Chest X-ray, PA view. Patient: 24 years old, sex F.
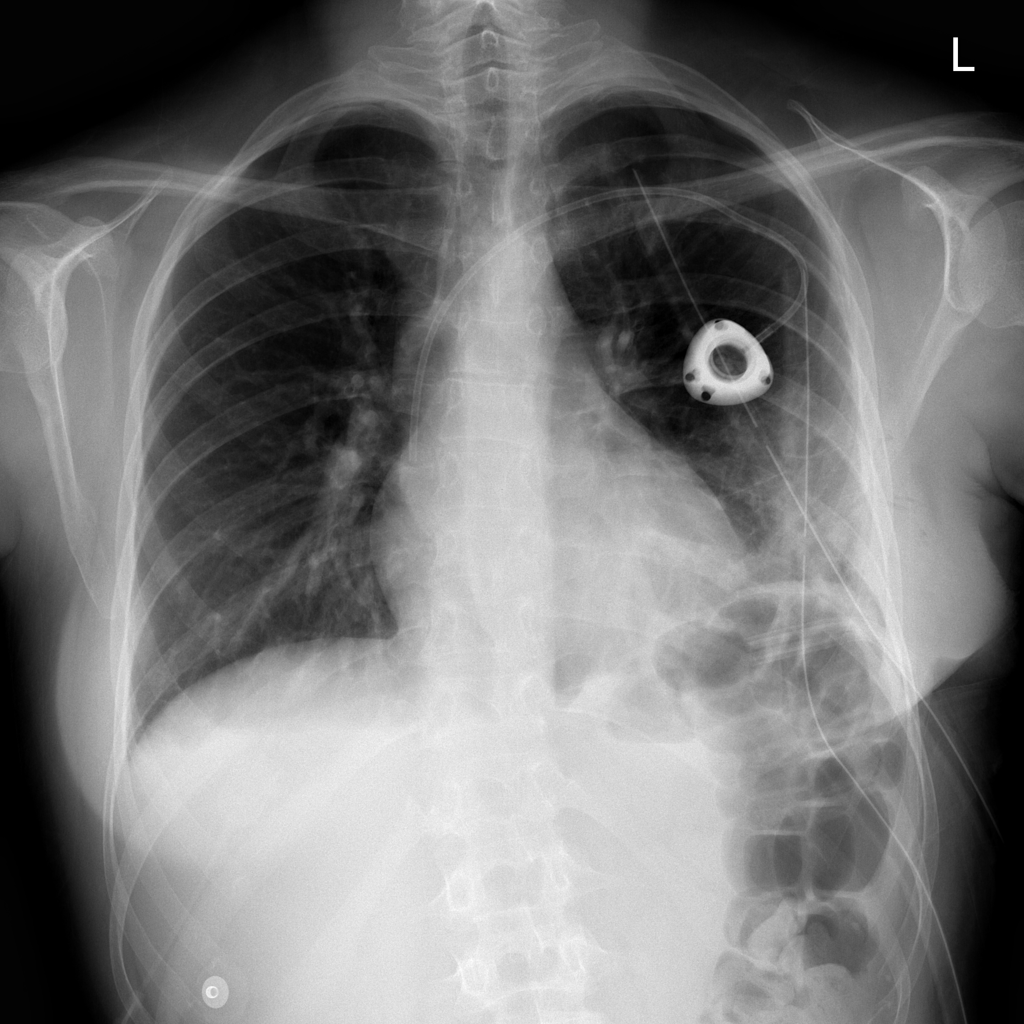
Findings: Atelectasis